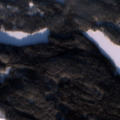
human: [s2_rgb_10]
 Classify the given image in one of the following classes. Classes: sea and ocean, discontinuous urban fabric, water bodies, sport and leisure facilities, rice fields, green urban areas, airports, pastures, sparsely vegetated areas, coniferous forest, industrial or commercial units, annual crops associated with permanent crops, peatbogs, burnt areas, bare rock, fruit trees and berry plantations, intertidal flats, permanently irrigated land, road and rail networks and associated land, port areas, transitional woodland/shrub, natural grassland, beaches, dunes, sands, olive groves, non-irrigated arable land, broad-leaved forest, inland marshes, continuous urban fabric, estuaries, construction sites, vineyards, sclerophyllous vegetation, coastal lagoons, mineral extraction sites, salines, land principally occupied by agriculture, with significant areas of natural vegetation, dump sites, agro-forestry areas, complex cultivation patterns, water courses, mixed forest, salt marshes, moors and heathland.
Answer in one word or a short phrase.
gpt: broad-leaved forest, coniferous forest, mixed forest, transitional woodland/shrub, water bodies